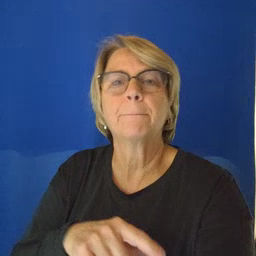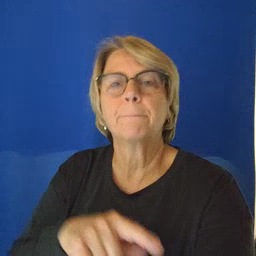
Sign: mom